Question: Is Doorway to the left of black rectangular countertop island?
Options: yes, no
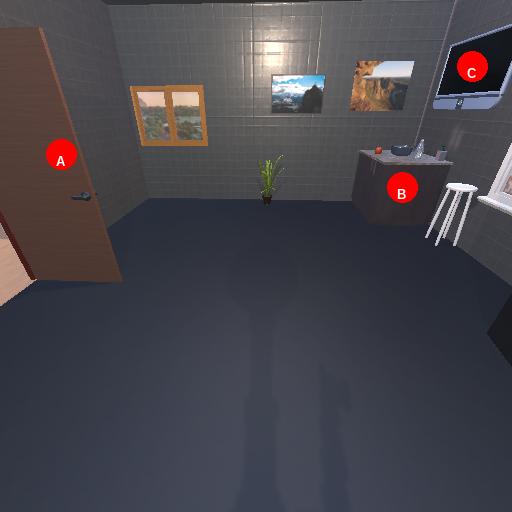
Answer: yes